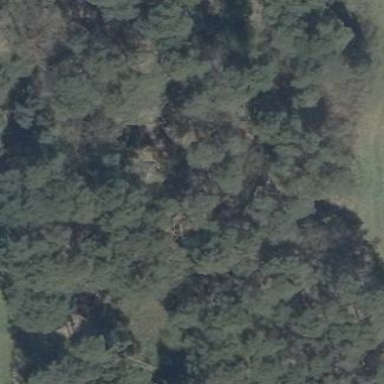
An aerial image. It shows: Needle-leaved woodland.